【题型】解答题　【知识点】平面几何　【难度】medium
如图，在矩形 $ABCD$ 中，$AB = 3$，$BC = 5$，点 $E$ 是线段 $AB$ 上一点，$BE = 1$，$F$ 是 $BC$ 上的动点，连接 $EF$，$H$ 是 $CF$ 上一点且 $\frac{HF}{CF} = k$（$k$ 为常数，$k \neq 0$），分别过点 $F$，$H$ 作 $EF$，$BC$ 的垂线，交点为 $G$。设 $BF$ 的长为 $x$，$GH$ 的长为 $y$.

(1)若 $x = 2$，$y = 3$，则 $k$ 的值是 \underline{\ \ \ \ \ \ }；

(2)若 $k = 1$ 时，求 $y$ 关于 $x$ 的函数解析式；

(3)在点 $F$ 从点 $B$ 到点 $C$ 的整个运动过程中，若线段 $AD$ 上存在唯一的一点 $G$，求此时 $k$ 的值.
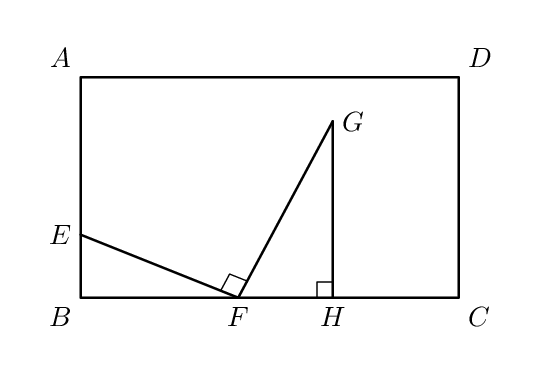
【解答】
【答案】(1) $\frac{1}{2}$ \quad (2) $y = -x^2 + 5x$ \quad (3) $k = \frac{12}{25}$

\vspace{1em}

【分析】(1) 先证明 $\triangle BEF \backsim \triangle HFG$，由相似三角形的性质得到 $y = k(-x^2 + 5x)$，再把 $x$ 与 $y$ 的值代入得到关于 $k$ 的方程，求解即可；

(2) 由 (1) 知：$y = k(-x^2 + 5x)$，当 $k = 1$ 时，代入即可；

(3) 根据题意可得 $y$ 的最大值是 $3$，再由 (1) 知：$y = -k\left(x - \frac{5}{2}\right)^2 + \frac{25}{4}k$，根据二次函数的最值可得 $k > 0$，当 $x = \frac{5}{2}$ 时，$y$ 的最大值是 $\frac{25}{4}k$，从而得到关于 $k$ 的方程，求解即可.

\vspace{1em}

【详解】(1) $\because$ 在矩形 $ABCD$ 中，$AB = 3$，$BC = 5$，

$\therefore \angle EBF = 90^\circ$，

$\therefore \angle BEF + \angle EFB = 90^\circ$，

$\because FG \perp EF$，$GH \perp BC$，

$\therefore \angle FHG = \angle EFG = 90^\circ$，

$\therefore \angle EBF = \angle FHG$，$\angle HFG + \angle EFB = 90^\circ$，

$\therefore \angle BEF = \angle HFG$，

$\therefore \triangle BEF \backsim \triangle HFG$，

$\therefore \frac{BF}{HG} = \frac{BE}{FH}$，

$\because BE = 1$，$\frac{HF}{CF} = k$，设 $BF$ 的长为 $x$，$GH$ 的长为 $y$，

$\therefore CF = BC - BF = 5 - x$，$HF = k \cdot CF = k(5 - x)$，

$\therefore \frac{x}{y} = \frac{1}{k(5 - x)}$，

$\therefore y = k(-x^2 + 5x)$，

$\because x = 2$，$y = 3$，

$\therefore k \times (-2^2 + 5 \times 2) = 3$，

解得：$k = \frac{1}{2}$.

故答案为：$\frac{1}{2}$；

（2）解：由（1）得 $y = k(-x^2 + 5x)$，

$\therefore$ 当 $k = 1$，

$\therefore y = -x^2 + 5x$；

（3）解：$\because$ 在点 $F$ 从点 $B$ 到点 $C$ 的整个运动过程中，若线段 $AD$ 上存在唯一的一点 $G$，

$\therefore y$ 的最大值是 $3$，

由（1）知：$y = k(-x^2 + 5x) = -k\left(x - \frac{5}{2}\right)^2 + \frac{25}{4}k$，

当 $-k < 0$ 时，即 $k > 0$，$y$ 有最大值，

当 $x = \frac{5}{2}$ 时，$y$ 的最大值是 $\frac{25k}{4}$，

$\therefore \frac{25k}{4} = 3$，$\therefore k = \frac{12}{25}$.

$\therefore$ 此时 $k$ 的值为 $\frac{12}{25}$.

【点睛】本题考查相似三角形的判定和性质，矩形的性质，求函数关系式，直角三角形两锐角互余，二次函数的最.